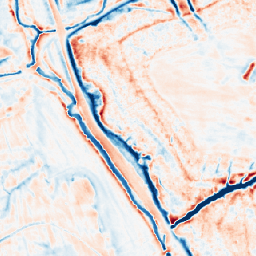
Category: multiscale
Decomposition family: dog_multiscale
Decomposition parameters: sigma_ratio: 2
n_scales: 3
base_sigma: 0.5
Upsampling method: nearest
Upsampling parameters: scale: 4
Upsampling scale: 4